Question: At the moment I can not add anything new to my visual studio project because when I try I get this random jumble. I tried reinstalling Visual Studio to no avail and even a system reset didn't fix it. I was wondering if anyone has any possible solutions to this problem...

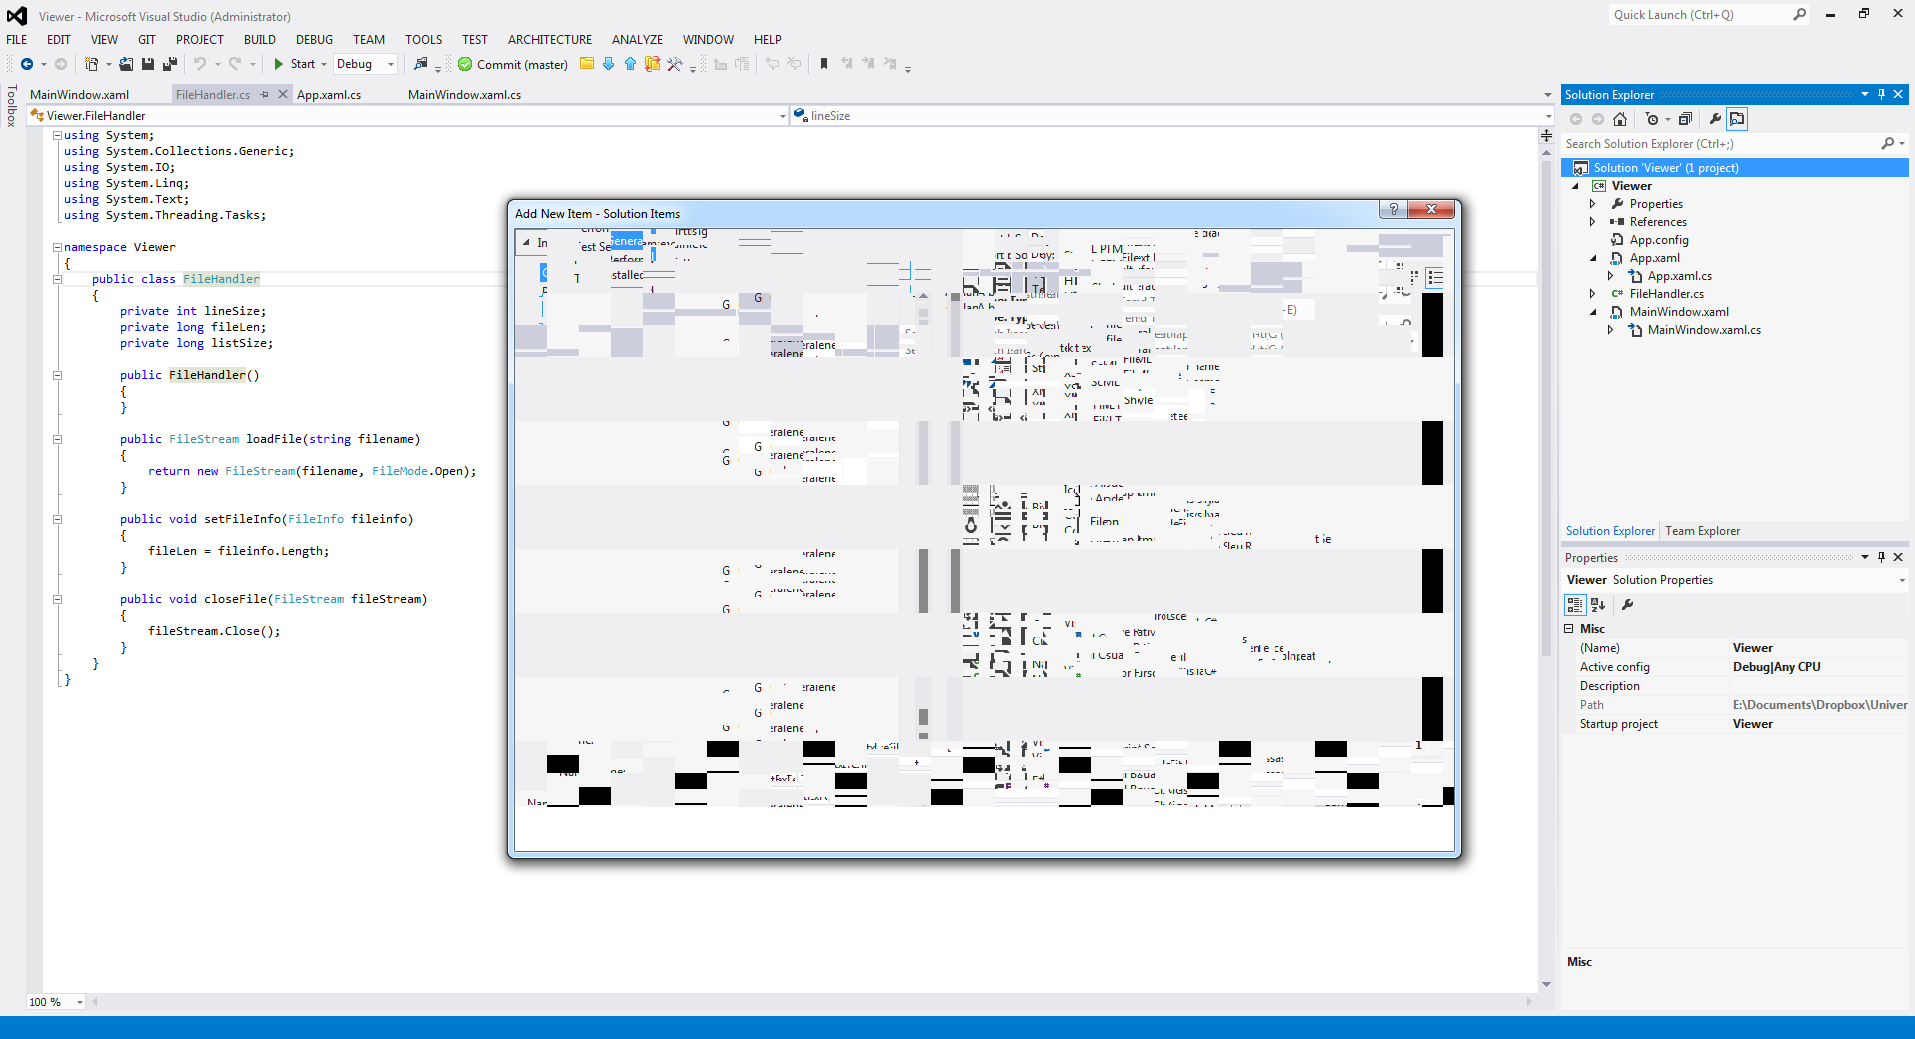
Answer: That looks like a GPU-acceleration GUI glitch. You can disable acceleration by going to TOOLS/Options - unclick "automatically adjust visual experience based on client performance" and disable both sub-options.
Or you can try updating your graphics driver for your system as Roger Rowland suggested in the comment to your question.